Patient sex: M
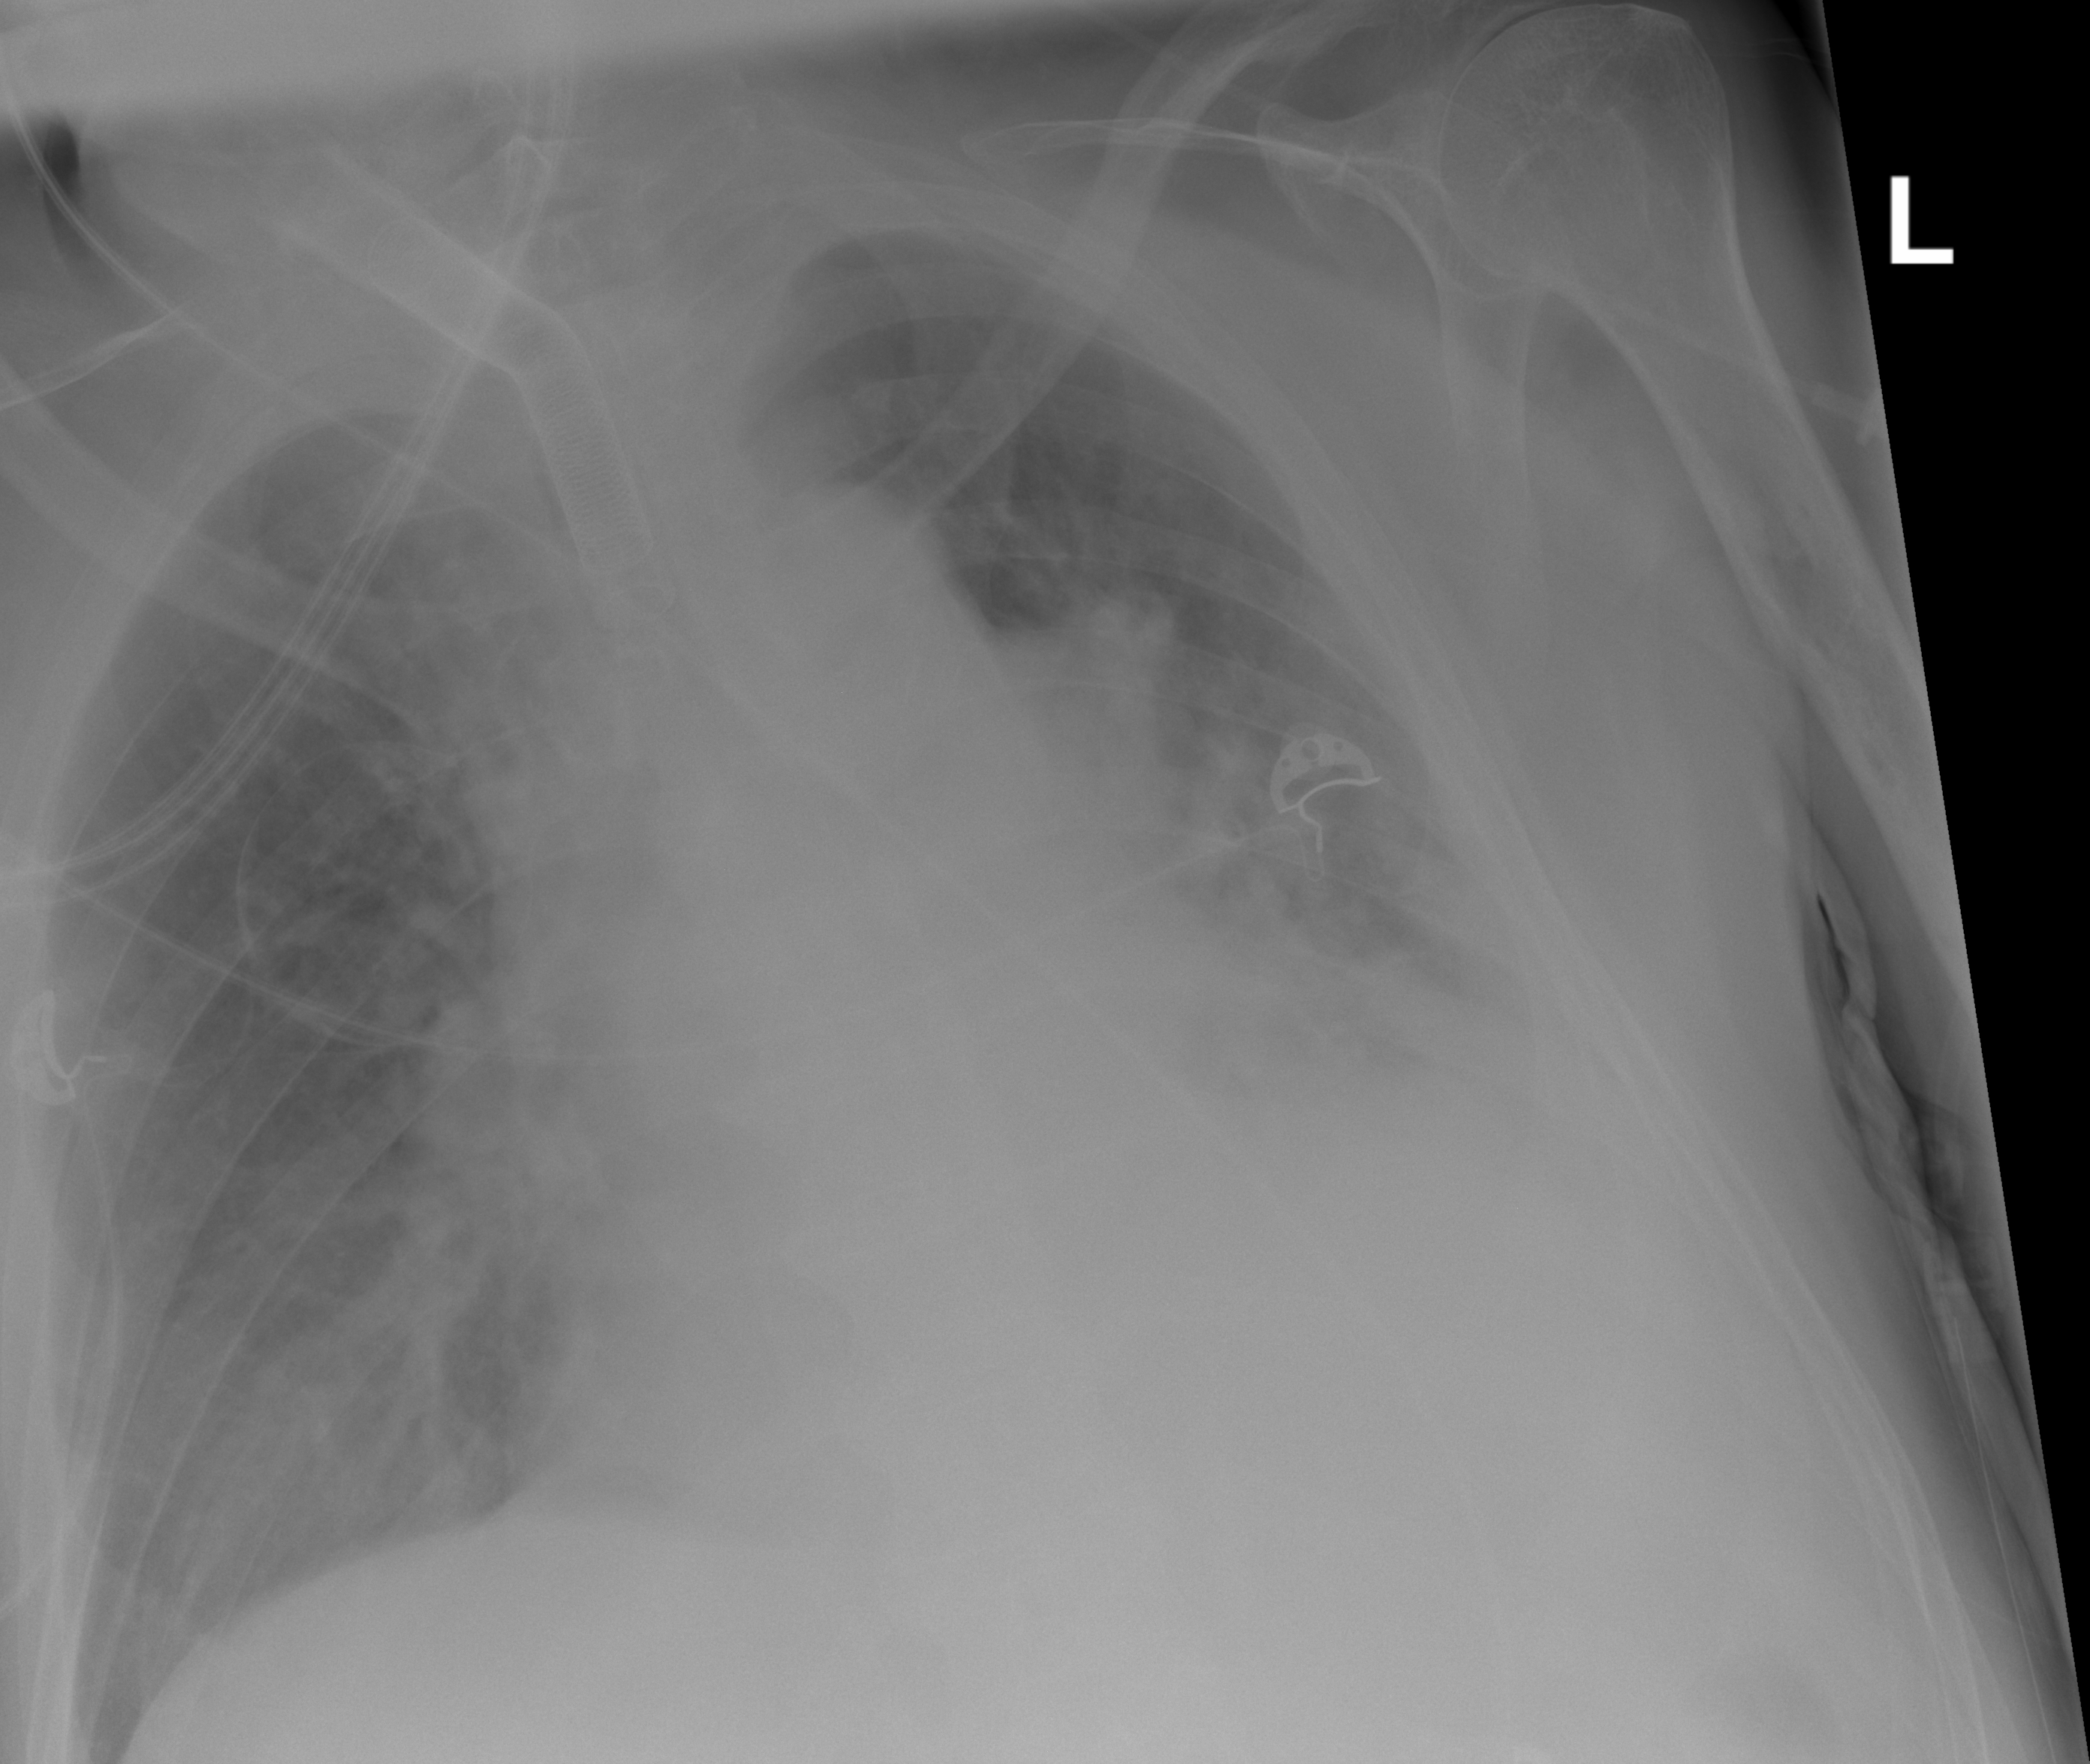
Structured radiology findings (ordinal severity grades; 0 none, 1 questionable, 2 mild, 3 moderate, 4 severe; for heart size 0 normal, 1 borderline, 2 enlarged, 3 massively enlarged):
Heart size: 2
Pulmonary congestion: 3
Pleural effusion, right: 2
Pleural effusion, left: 3
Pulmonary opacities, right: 1
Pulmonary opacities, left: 3
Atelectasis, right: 1
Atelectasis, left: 2